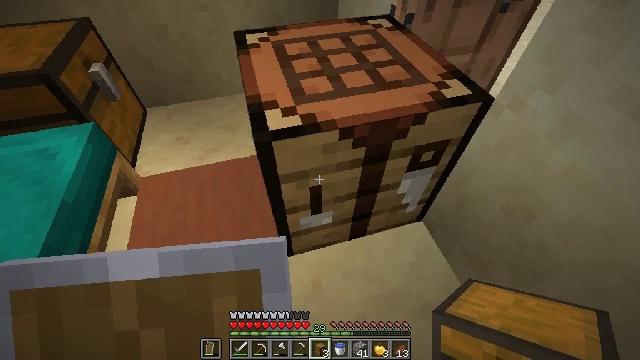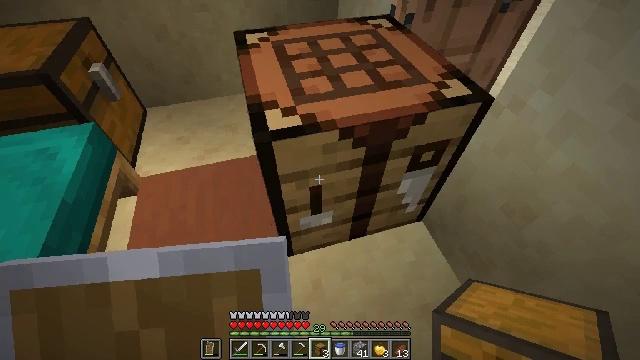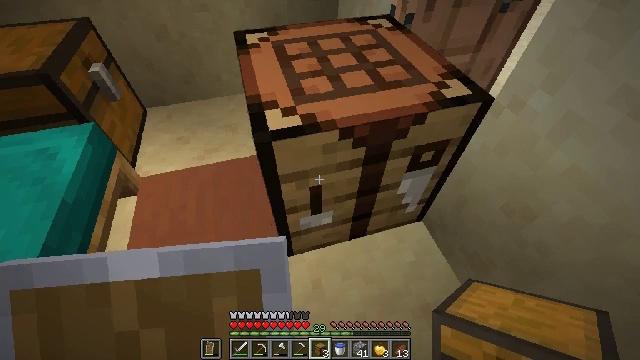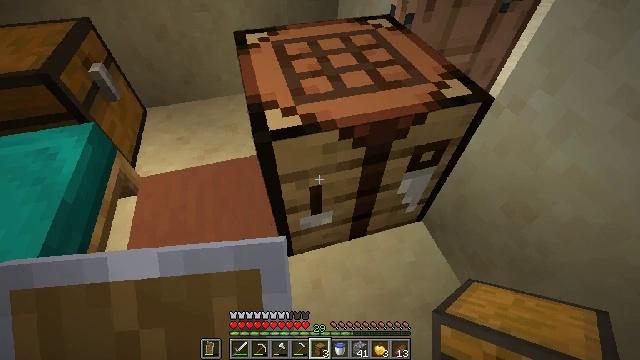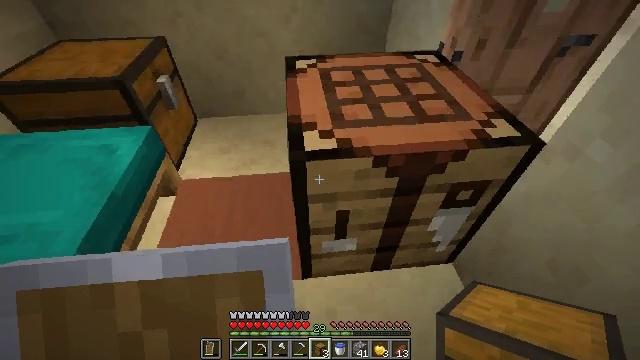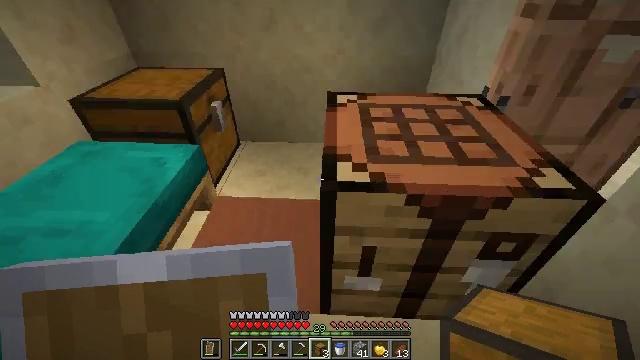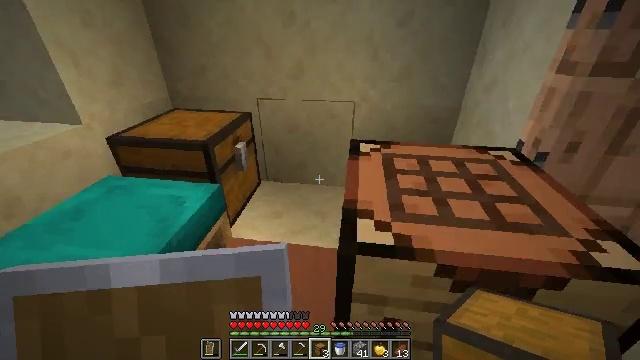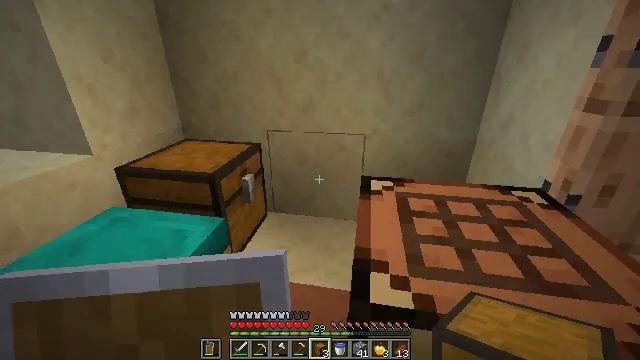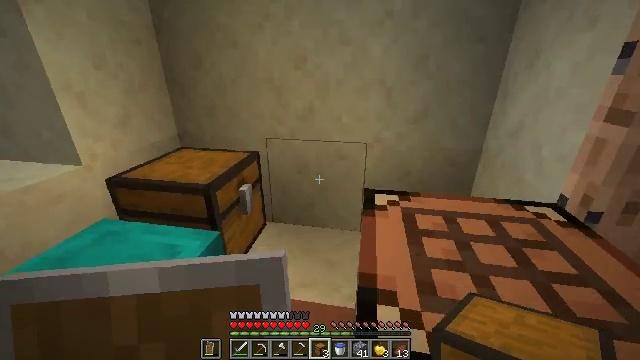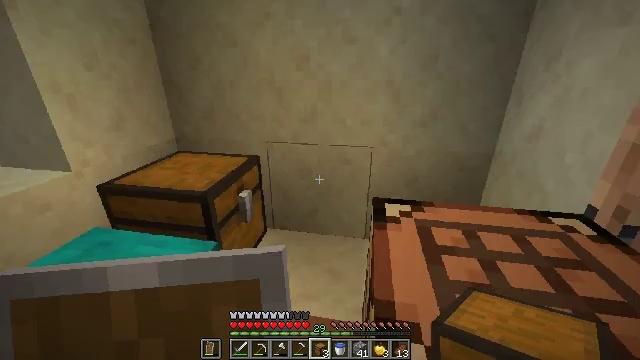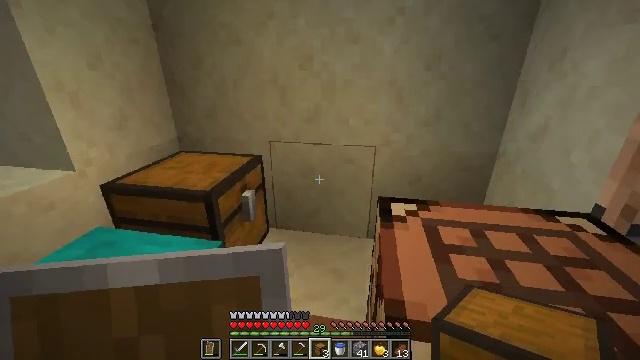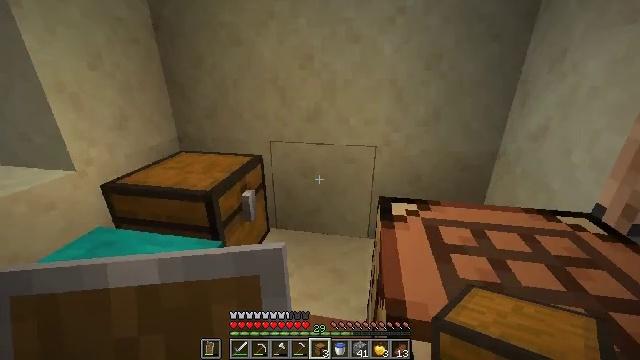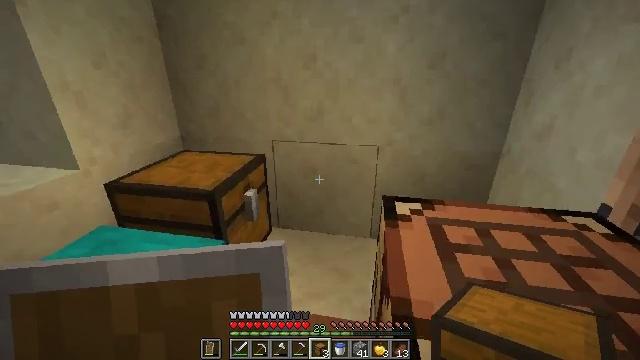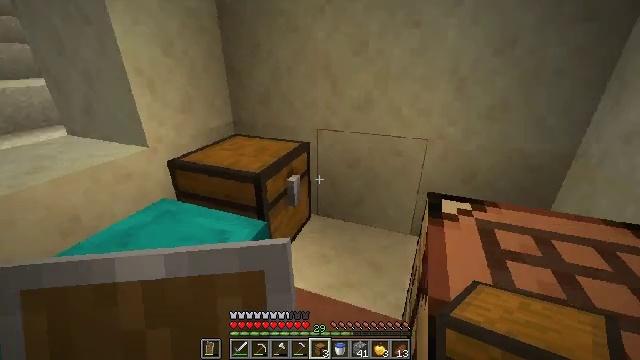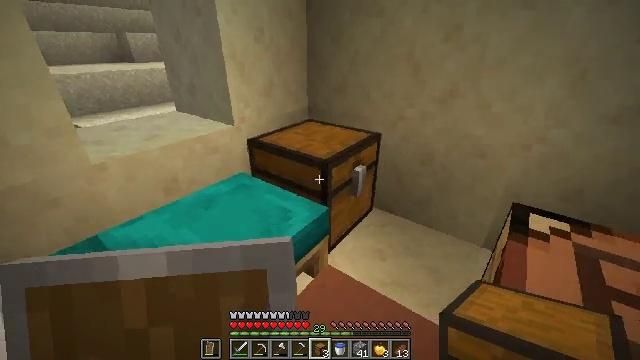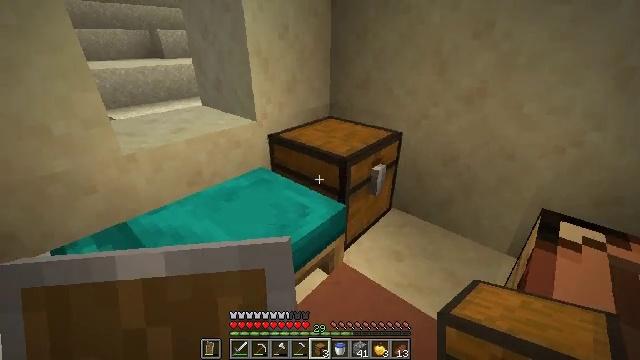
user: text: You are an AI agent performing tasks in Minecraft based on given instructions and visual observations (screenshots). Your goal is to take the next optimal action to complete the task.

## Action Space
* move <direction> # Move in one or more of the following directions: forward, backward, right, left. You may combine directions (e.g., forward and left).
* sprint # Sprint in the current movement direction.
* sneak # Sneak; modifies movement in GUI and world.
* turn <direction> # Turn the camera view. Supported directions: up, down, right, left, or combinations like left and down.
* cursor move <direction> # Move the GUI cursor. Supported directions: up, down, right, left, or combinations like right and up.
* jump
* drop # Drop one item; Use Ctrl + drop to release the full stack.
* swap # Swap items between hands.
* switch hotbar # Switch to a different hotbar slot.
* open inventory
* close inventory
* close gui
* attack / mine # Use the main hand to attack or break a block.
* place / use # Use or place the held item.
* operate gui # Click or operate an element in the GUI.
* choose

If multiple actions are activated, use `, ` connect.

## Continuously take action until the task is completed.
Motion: motion action
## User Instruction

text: Break the chest to retrieve items inside.
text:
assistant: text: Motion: no_op
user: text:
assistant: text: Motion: no_op
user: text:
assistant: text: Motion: no_op
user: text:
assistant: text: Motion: turn left and up
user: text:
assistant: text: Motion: turn left and up
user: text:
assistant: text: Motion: move forward, turn left and up
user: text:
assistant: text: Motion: move forward, turn left and up
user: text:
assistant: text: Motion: move forward, turn up
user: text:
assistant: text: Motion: move forward
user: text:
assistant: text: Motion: no_op
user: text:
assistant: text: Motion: no_op
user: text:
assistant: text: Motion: no_op
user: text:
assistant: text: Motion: turn left and down
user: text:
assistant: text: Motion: turn left and down
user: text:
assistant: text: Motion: turn left
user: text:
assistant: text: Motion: no_op
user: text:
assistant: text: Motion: turn right
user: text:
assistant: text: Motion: turn right
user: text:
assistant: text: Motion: use / place
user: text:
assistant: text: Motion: use / place
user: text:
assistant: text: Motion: use / place
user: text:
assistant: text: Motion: no_op
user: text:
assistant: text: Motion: no_op
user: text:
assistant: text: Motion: open gui
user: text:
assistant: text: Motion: no_op
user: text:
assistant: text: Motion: no_op
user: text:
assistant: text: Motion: no_op
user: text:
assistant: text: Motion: no_op
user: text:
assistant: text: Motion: no_op
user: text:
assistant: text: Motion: no_op